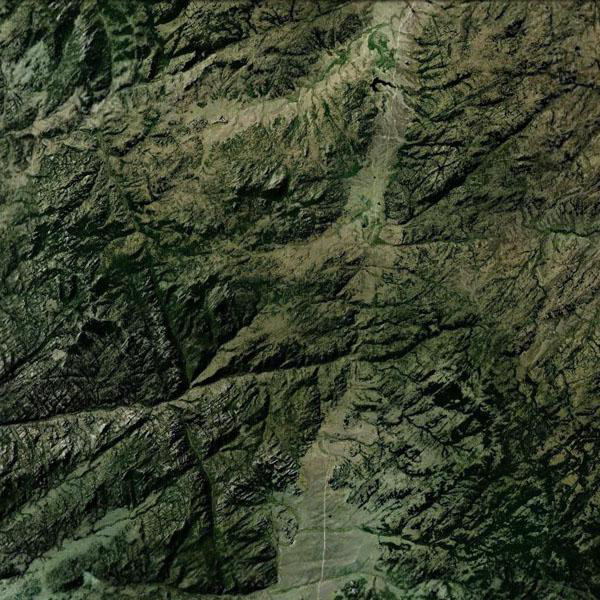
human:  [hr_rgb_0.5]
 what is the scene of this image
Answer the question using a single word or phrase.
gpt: mountains